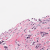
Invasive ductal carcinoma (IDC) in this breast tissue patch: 1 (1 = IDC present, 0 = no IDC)